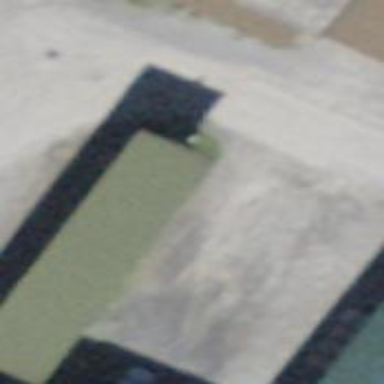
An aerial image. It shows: View of roof of building.